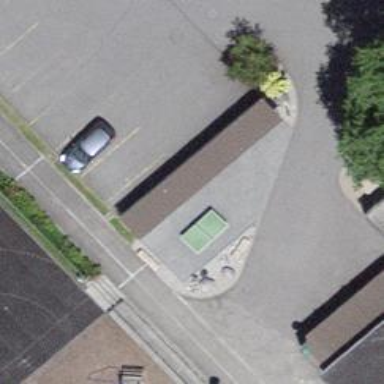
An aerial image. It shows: Shed used for bicycle parking.